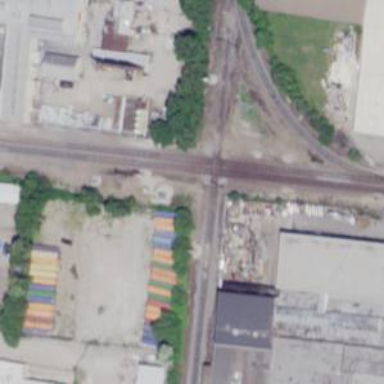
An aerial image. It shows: Railway crossing.